Question: Can't figure out how to get this work:
'''
//Have a tiny CustomServiceLoader implementation
public class MyServiceLoader {
static private Map<Class<?>, Class<?>> CONTENTS = new HashMap<>();
static public <S, T extends S> void registerClassForInterface(Class<T> c, Class<S> i) {
if (c == null) {
CONTENTS.remove(i);
} else {
CONTENTS.put(c, i);
}
}
static public <S, T extends S> Class<T> getClassForInterface(Class<S> i) {
return (Class<T>)CONTENTS.get(i);
}
}
'''
Usage:
'''
// classes registration works perfect event check for interface conformance (e.g. T extends S really works here!):
MyServiceLoader.registerClassForInterface(Model.class, APIAsyncLoaderTask.class);
// but I can't figure out how to instantiate a class returned from my service loader:
Class c = GiftdServiceLoader.getClassForInterface(APIAsyncLoaderTask.class);
mLoaderTask = c.newInstance(); // 'new c();' also couldn't work
'''
And compiler error:

also I have a strange tip for that method which is
'''
public final Class<T> extends Object implements Serializable, AnnotatedElement, GenericDeclaration, Type
'''
But I cannot see my interface there. I'm getting same when using both: and
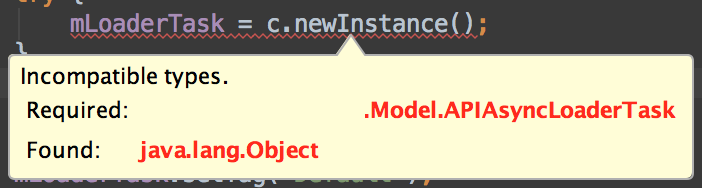
Answer: You're using the raw type 'Class'.
'''
Class c = GiftdServiceLoader.getClassForInterface(APIAsyncLoaderTask.class);
'''
All generatic types and generic type parameters in any method invoked on such a reference are erased.
Parameterize it correctly
'''
Class<APIAsyncLoaderTask> c = MyServiceLoader.getClassForInterface(APIAsyncLoaderTask.class);
'''
Note that you should use only the interface type if you aren't sure of what you'll be receiving from the call to 'getClassForInterface'.
For example, I can do
'''
MyServiceLoader.registerClassForInterface(NotModel.class, APIAsyncLoaderTask.class);
// but I can't figure out how to instantiate a class returned from my service loader:
Class<Model> c = MyServiceLoader.getClassForInterface(APIAsyncLoaderTask.class);
Model mLoaderTask = c.newInstance(); // 'new c();' also couldn't work
'''
and it will fail with a 'ClassCastException'.
Generics are not powerful enough to prevent this.
---
I believe you meant to have
'''
CONTENTS.put(i, c);
'''
in your 'registerClassForInterface' method.